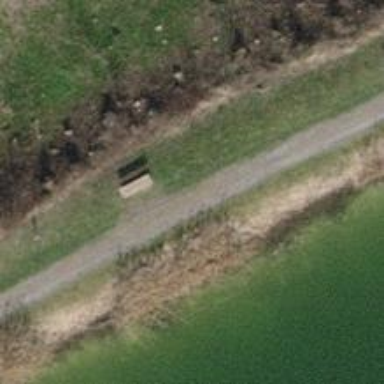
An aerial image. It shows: Bench.